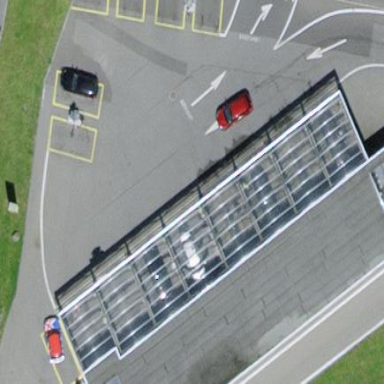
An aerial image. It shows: Building serving as car wash facility.